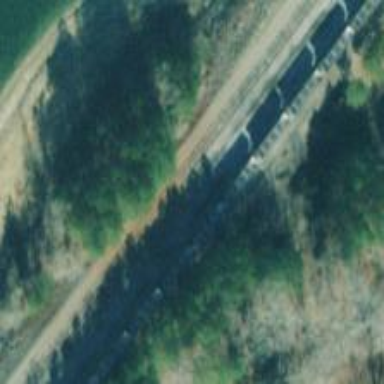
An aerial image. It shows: Rail spur service.